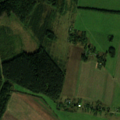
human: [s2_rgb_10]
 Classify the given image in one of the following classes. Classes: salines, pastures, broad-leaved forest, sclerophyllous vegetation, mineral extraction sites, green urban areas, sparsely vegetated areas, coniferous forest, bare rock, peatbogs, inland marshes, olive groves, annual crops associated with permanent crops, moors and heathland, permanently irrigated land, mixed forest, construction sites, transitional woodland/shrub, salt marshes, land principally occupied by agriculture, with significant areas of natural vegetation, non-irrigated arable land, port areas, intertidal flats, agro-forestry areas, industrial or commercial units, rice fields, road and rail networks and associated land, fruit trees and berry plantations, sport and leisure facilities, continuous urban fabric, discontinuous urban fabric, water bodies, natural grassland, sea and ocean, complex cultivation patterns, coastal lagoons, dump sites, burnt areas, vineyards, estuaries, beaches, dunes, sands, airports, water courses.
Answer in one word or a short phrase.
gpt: discontinuous urban fabric, non-irrigated arable land, pastures, land principally occupied by agriculture, with significant areas of natural vegetation, broad-leaved forest, coniferous forest, transitional woodland/shrub